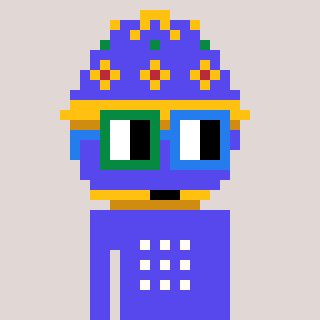
a pixel art character with square green and blue glasses, a faberge-shaped head and a computerblue-colored body on a warm background